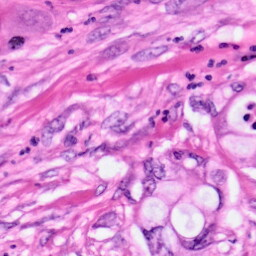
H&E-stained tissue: Pancreatic